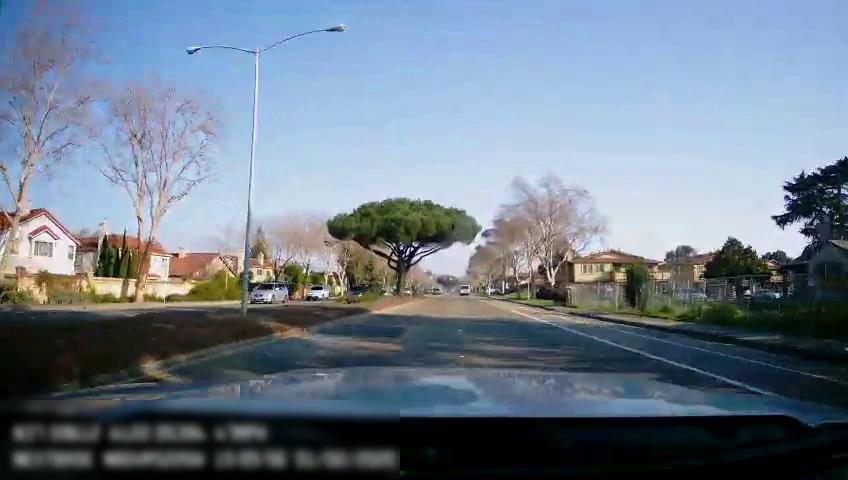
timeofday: Day
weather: Sunny
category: Drivable Space
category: Drivable Space
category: Vehicles | Car
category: Vehicles | SUV
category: Vehicles | SUV
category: Vehicles | Bus
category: Lanes | Current Lane
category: Lanes | Alternate Lane